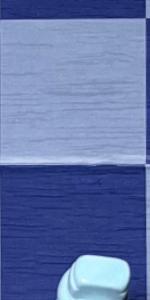
Label: Empty